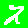
Digit: 2